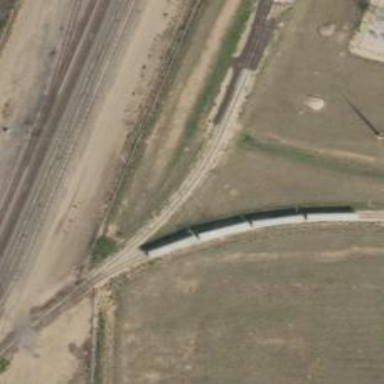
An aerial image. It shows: Rail spur service.